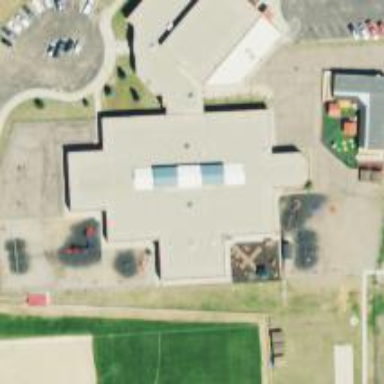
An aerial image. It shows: School.